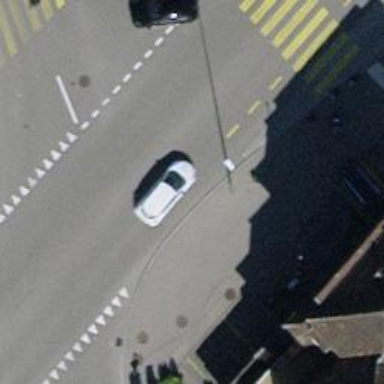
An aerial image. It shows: Primary road with asphalt surface. There is separate sidewalk.